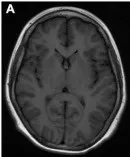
No abnormalities in the patient's brain MRI and magnetic resonance angiography (MRA). Axial T1-weighted images (T1WI).
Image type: radiology (mri)